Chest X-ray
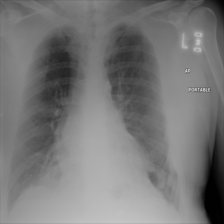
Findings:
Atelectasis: negative
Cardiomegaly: negative
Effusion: negative
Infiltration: negative
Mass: negative
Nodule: negative
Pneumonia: negative
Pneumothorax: negative
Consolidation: negative
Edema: negative
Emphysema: negative
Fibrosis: negative
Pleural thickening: negative
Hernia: negative